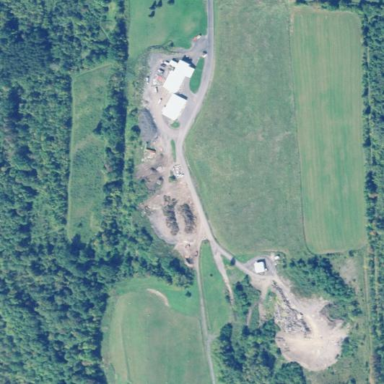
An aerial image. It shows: Waste transfer station for trash and household mixed waste.